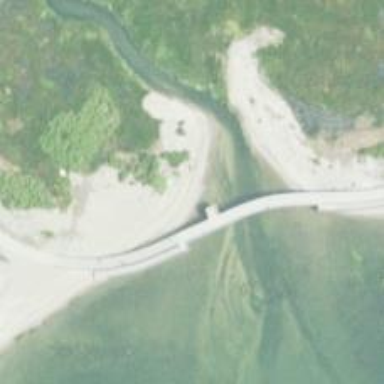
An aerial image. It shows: Footway on bridge.